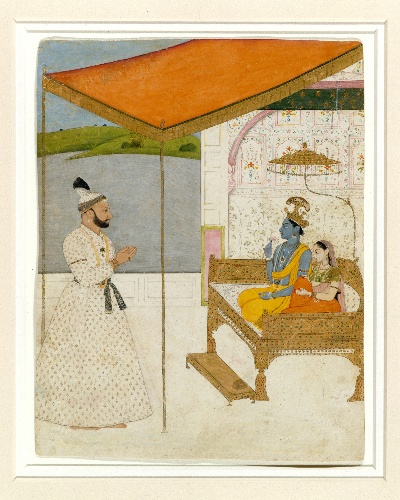
Artist: Nainsukh
Artist bio: active ca. 1735–78
Date: ca. 1745–50
Object type: Painting
Classification: Paintings
Medium: Ink, opaque watercolor, and gold on paper
Culture: India, Punjab Hills, kingdom of Jasrota
Dimensions: Overall: 7 3/4 x 6 1/8 in. (19.7 x 15.6 cm)
Department: Asian Art
Credit line: Rogers Fund, 1994
Accession year: 1994
Repository: Metropolitan Museum of Art, New York, NY
Tags: Krishna|Hinduism|Men|Women|Couples